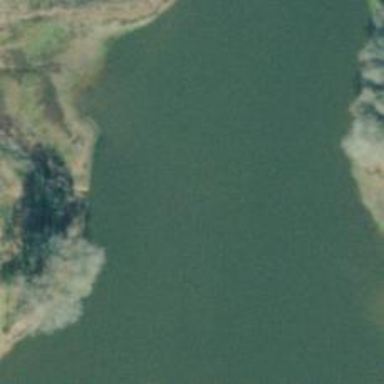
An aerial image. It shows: Reservoir.